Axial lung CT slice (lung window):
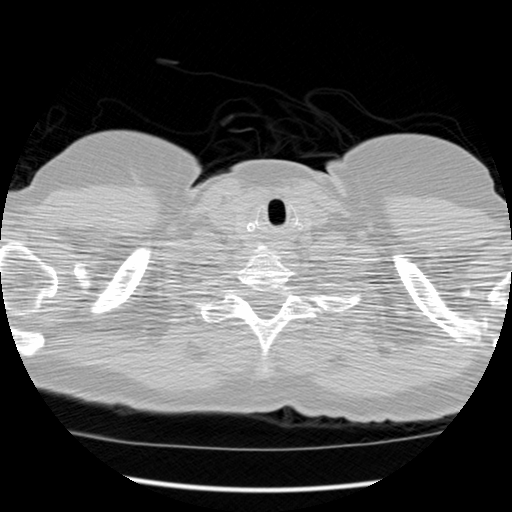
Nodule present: no